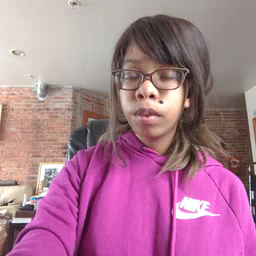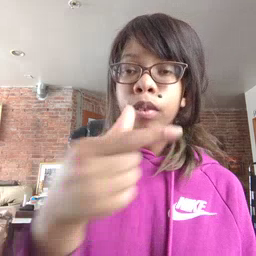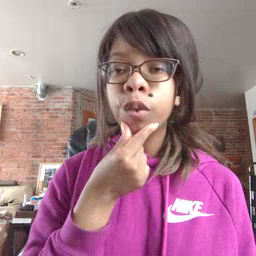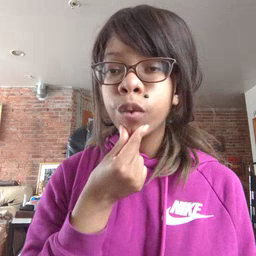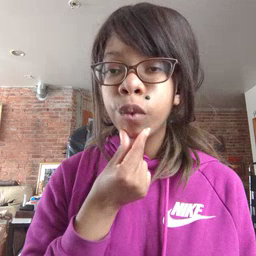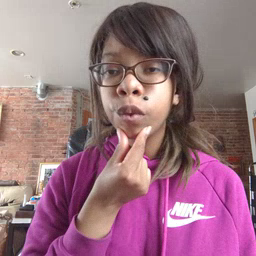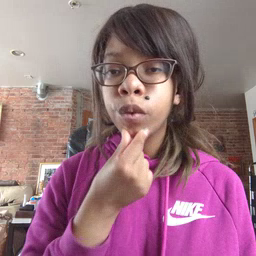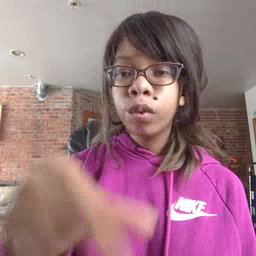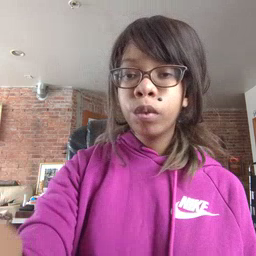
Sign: chin